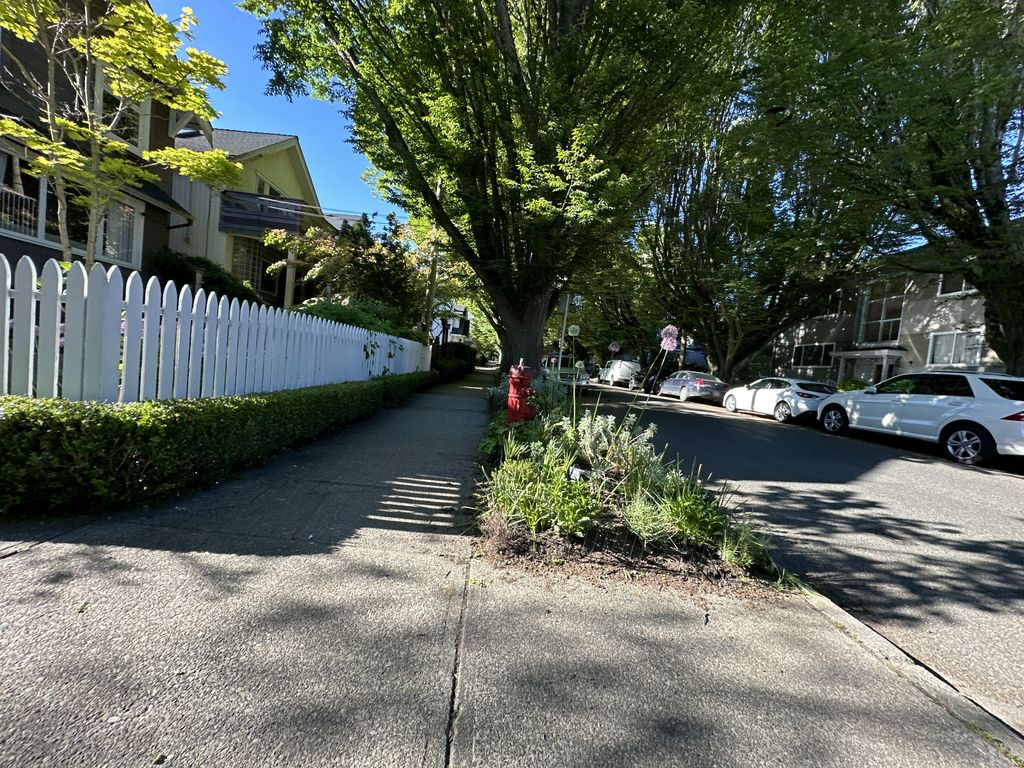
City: vancouver